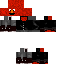
A female skeleton skin with dark skin, wearing red helmet dressed in a red suit and red pants, featuring a closed mouth.